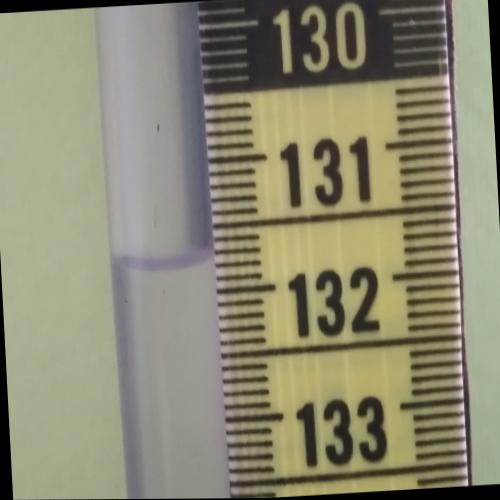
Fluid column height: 131.8 cm